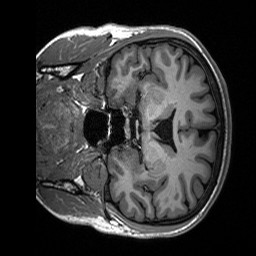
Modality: T1w
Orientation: coronal
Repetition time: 8 s
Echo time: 0.066 s